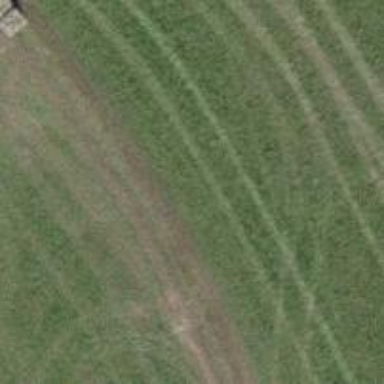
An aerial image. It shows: Grass track with grade 2 tracktype.